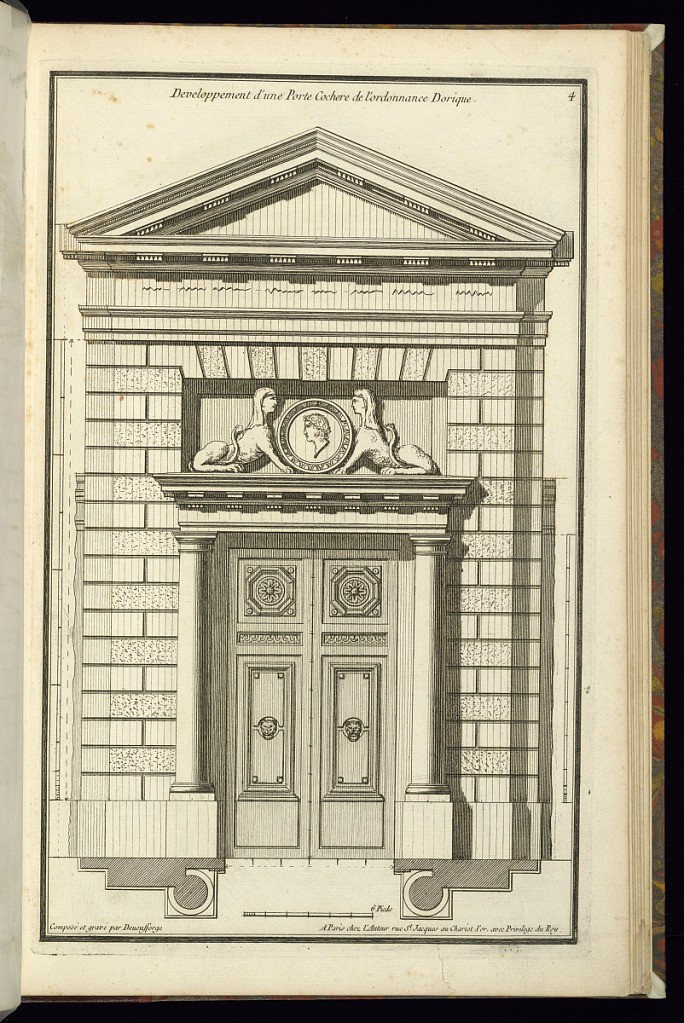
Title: Developpement d'une Porte Cochere de l'ordonnance Dorique
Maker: Jean-François de Neufforge, Flemish, 1714–1791
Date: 1768
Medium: Engraving on paper
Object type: Print
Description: Elevation of a porte-cochère decorated according to the principles of the Doric order and with sphynxes and a portrait medallion above the doors. The plate is signed and numbered.